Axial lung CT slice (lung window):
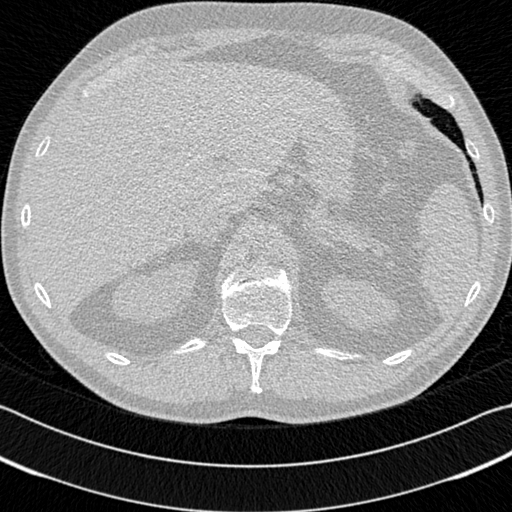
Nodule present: no